Question: We're currently porting some excel reports to SSRS. One of those reports has a graph where the last column is the MTD (Month to date) average for both series (Availability and Availability Goal) just like the example below:

I did some research about RunningValue() but whenever I did it it would add a second bar to my graph (the running value would have the same group).
Is it possible to have only one aggregate column (just like the screenshot) ?
Thanks in advance,
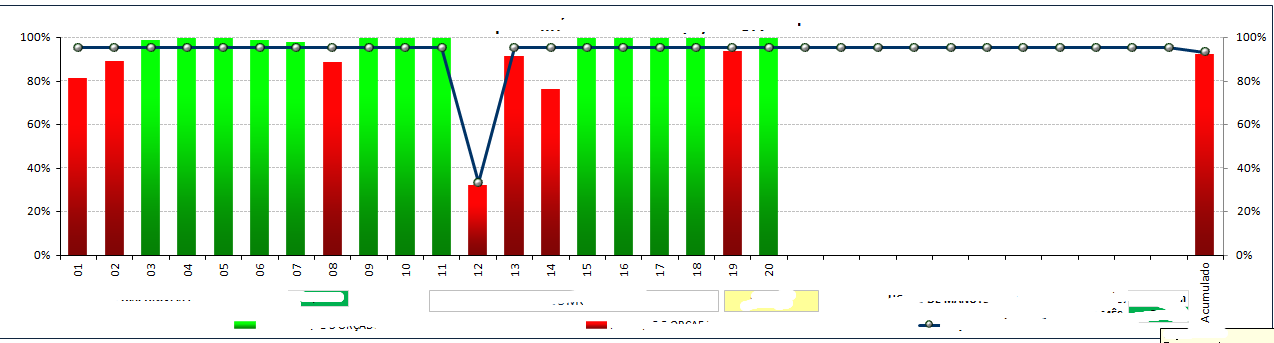
Answer: One way would be to force the average through the SQL query. For example, if your resulting table shows days of the month, and the Availability value, you could UNION a "dummy" day (max days of the month + 1) with the averaged value. You can either add an addition column to your SQL for the label names, i.e. the "dummy" day would show "Average", or in SSRS you can change the Label expression to replace the last value with a text.